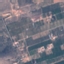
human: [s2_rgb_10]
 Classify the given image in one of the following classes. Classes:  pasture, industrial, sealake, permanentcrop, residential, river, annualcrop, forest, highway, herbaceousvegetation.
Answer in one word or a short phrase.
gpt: PermanentCrop